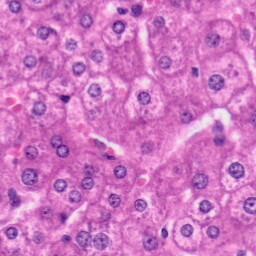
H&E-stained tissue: Liver